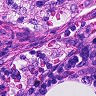
Metastatic tissue present: no